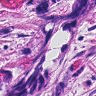
Metastatic tissue present: yes